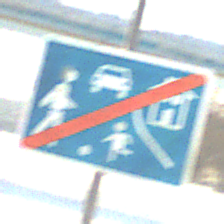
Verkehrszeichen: EndeVerkehrsberuhigterBereich
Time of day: MorningAfternoon
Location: Outdoor (Suburban)
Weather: PartlyCloudy
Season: NotSpecified
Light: Natural